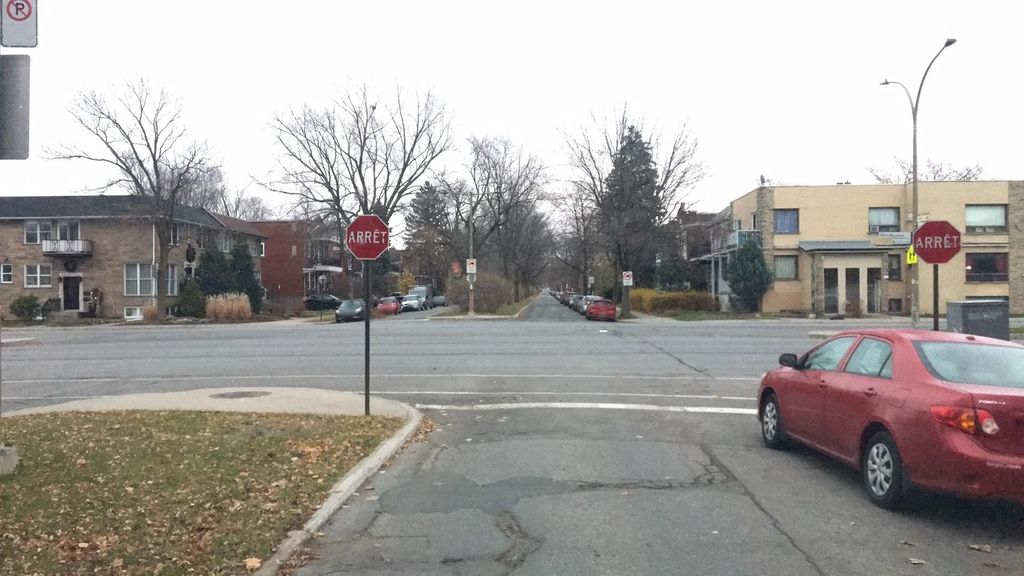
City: montreal